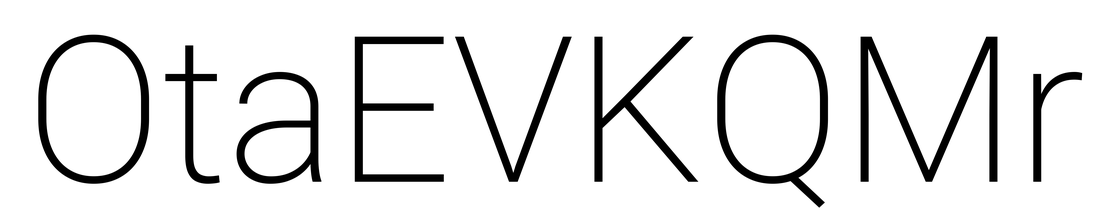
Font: Roboto_ExtraLight